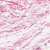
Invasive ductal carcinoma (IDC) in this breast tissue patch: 0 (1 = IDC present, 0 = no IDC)